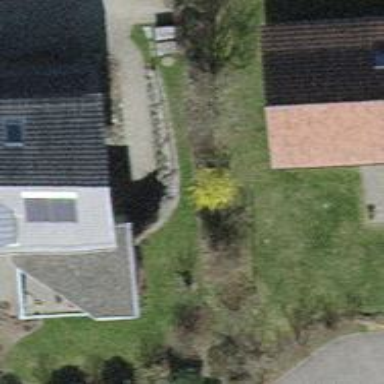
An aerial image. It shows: Urban tree adds touch of nature to the surroundings.